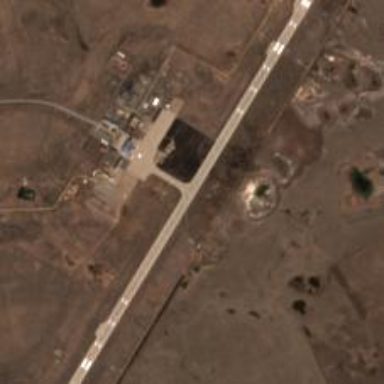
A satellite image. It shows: Runway at airport.